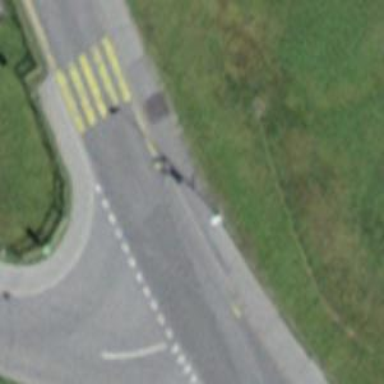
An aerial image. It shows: Bus stop with platform for public transport.